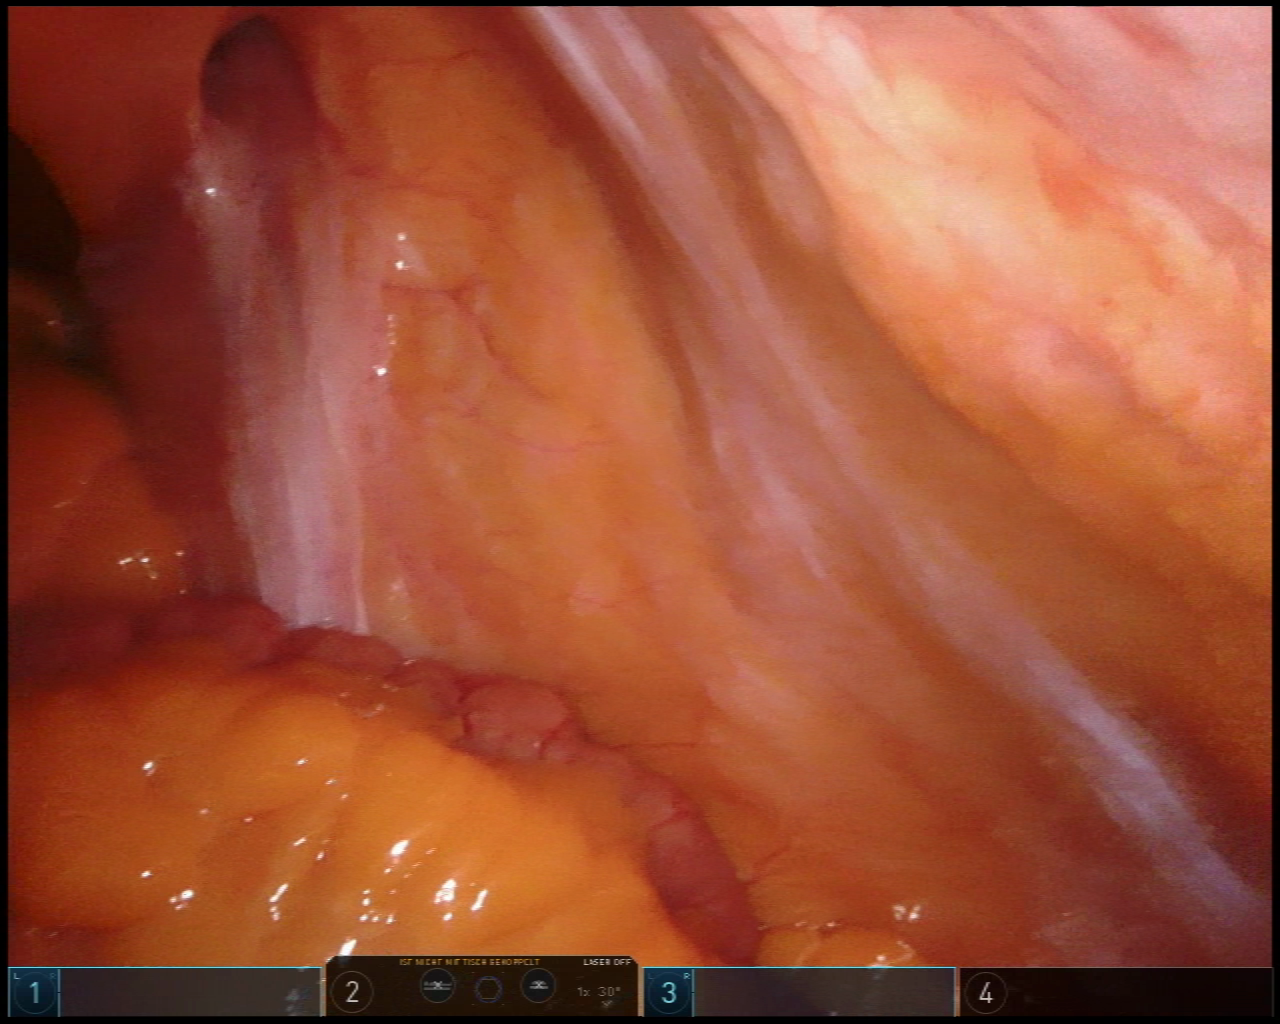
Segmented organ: abdominal_wall
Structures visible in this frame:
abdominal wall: yes
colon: yes
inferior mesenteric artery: no
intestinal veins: no
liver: no
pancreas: no
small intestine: no
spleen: no
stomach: no
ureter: no
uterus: no
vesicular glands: no